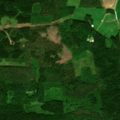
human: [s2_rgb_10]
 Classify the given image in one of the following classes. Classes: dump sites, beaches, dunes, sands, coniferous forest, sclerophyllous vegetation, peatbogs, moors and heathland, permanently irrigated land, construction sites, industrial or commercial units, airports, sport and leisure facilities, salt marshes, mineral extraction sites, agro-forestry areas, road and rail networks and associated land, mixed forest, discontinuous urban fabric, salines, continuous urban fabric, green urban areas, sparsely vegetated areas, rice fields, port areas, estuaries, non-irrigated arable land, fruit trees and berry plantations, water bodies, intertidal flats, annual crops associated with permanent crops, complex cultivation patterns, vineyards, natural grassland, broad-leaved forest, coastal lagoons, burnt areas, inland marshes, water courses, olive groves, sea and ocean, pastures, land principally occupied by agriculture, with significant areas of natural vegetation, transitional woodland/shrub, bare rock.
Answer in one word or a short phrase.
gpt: non-irrigated arable land, land principally occupied by agriculture, with significant areas of natural vegetation, coniferous forest, mixed forest